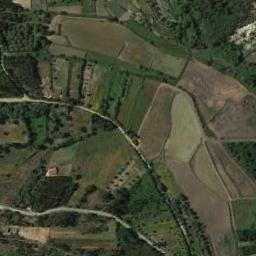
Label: terrace